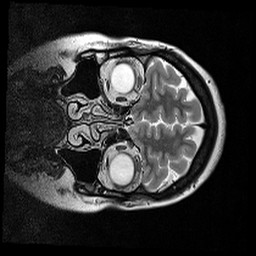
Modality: T2w
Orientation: coronal
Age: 47
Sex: female
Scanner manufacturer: siemens
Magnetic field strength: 3 T
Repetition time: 7 s
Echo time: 0.085 s